Field crop: maize
Growth stage: 2
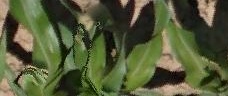
Species: maize